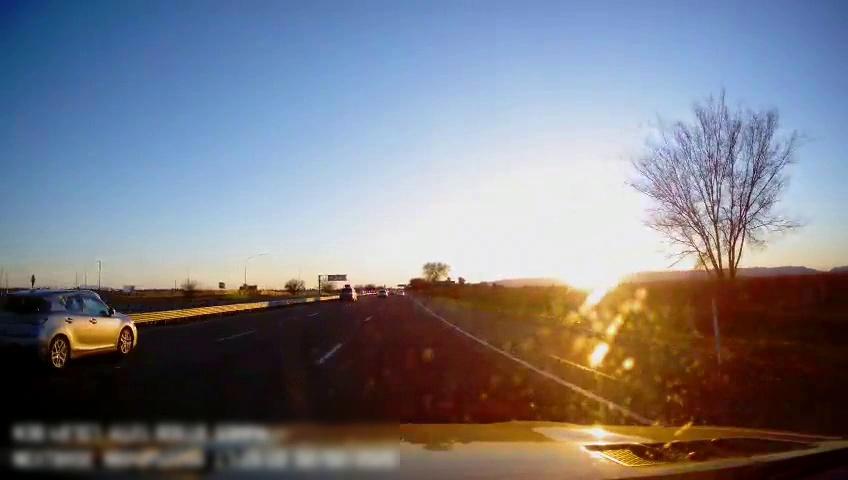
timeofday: Day
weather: Sunny
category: Drivable Space
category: Vehicles | SUV
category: Vehicles | SUV
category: Lanes | Alternate Lane
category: Lanes | Alternate Lane
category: Lanes | Current Lane
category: Lanes | Alternate Lane